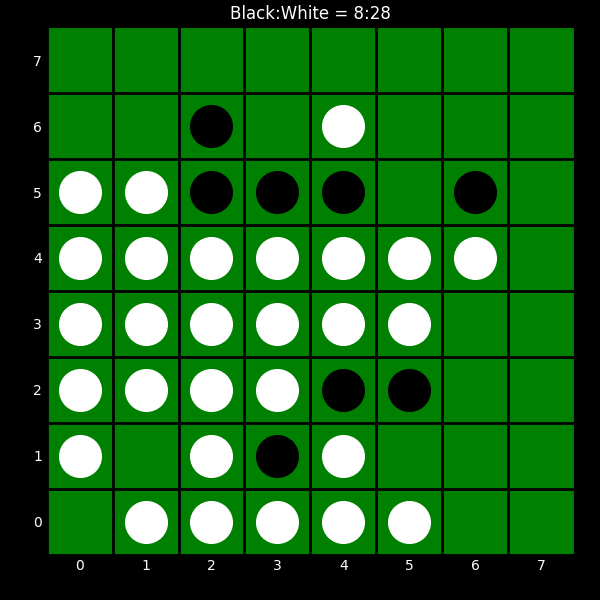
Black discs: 8
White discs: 28